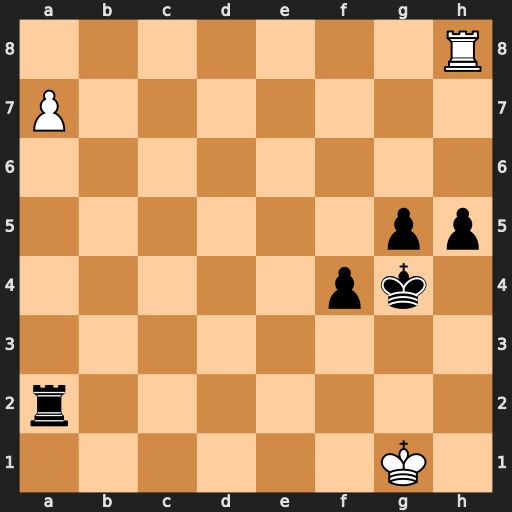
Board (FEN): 7R/P7/8/6pp/5pk1/8/r7/6K1
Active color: w
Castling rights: -
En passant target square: -
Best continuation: a8=Q Rxa8 Rxa8